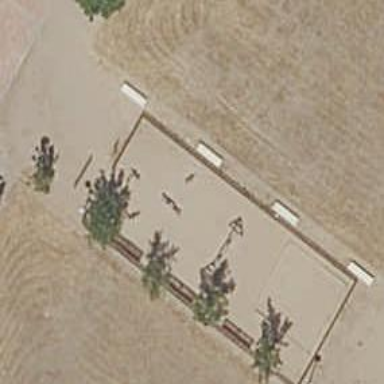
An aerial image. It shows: Playground area for leisure activities on the land.